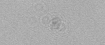
Label: camera_spot